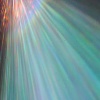
Label: sunburn